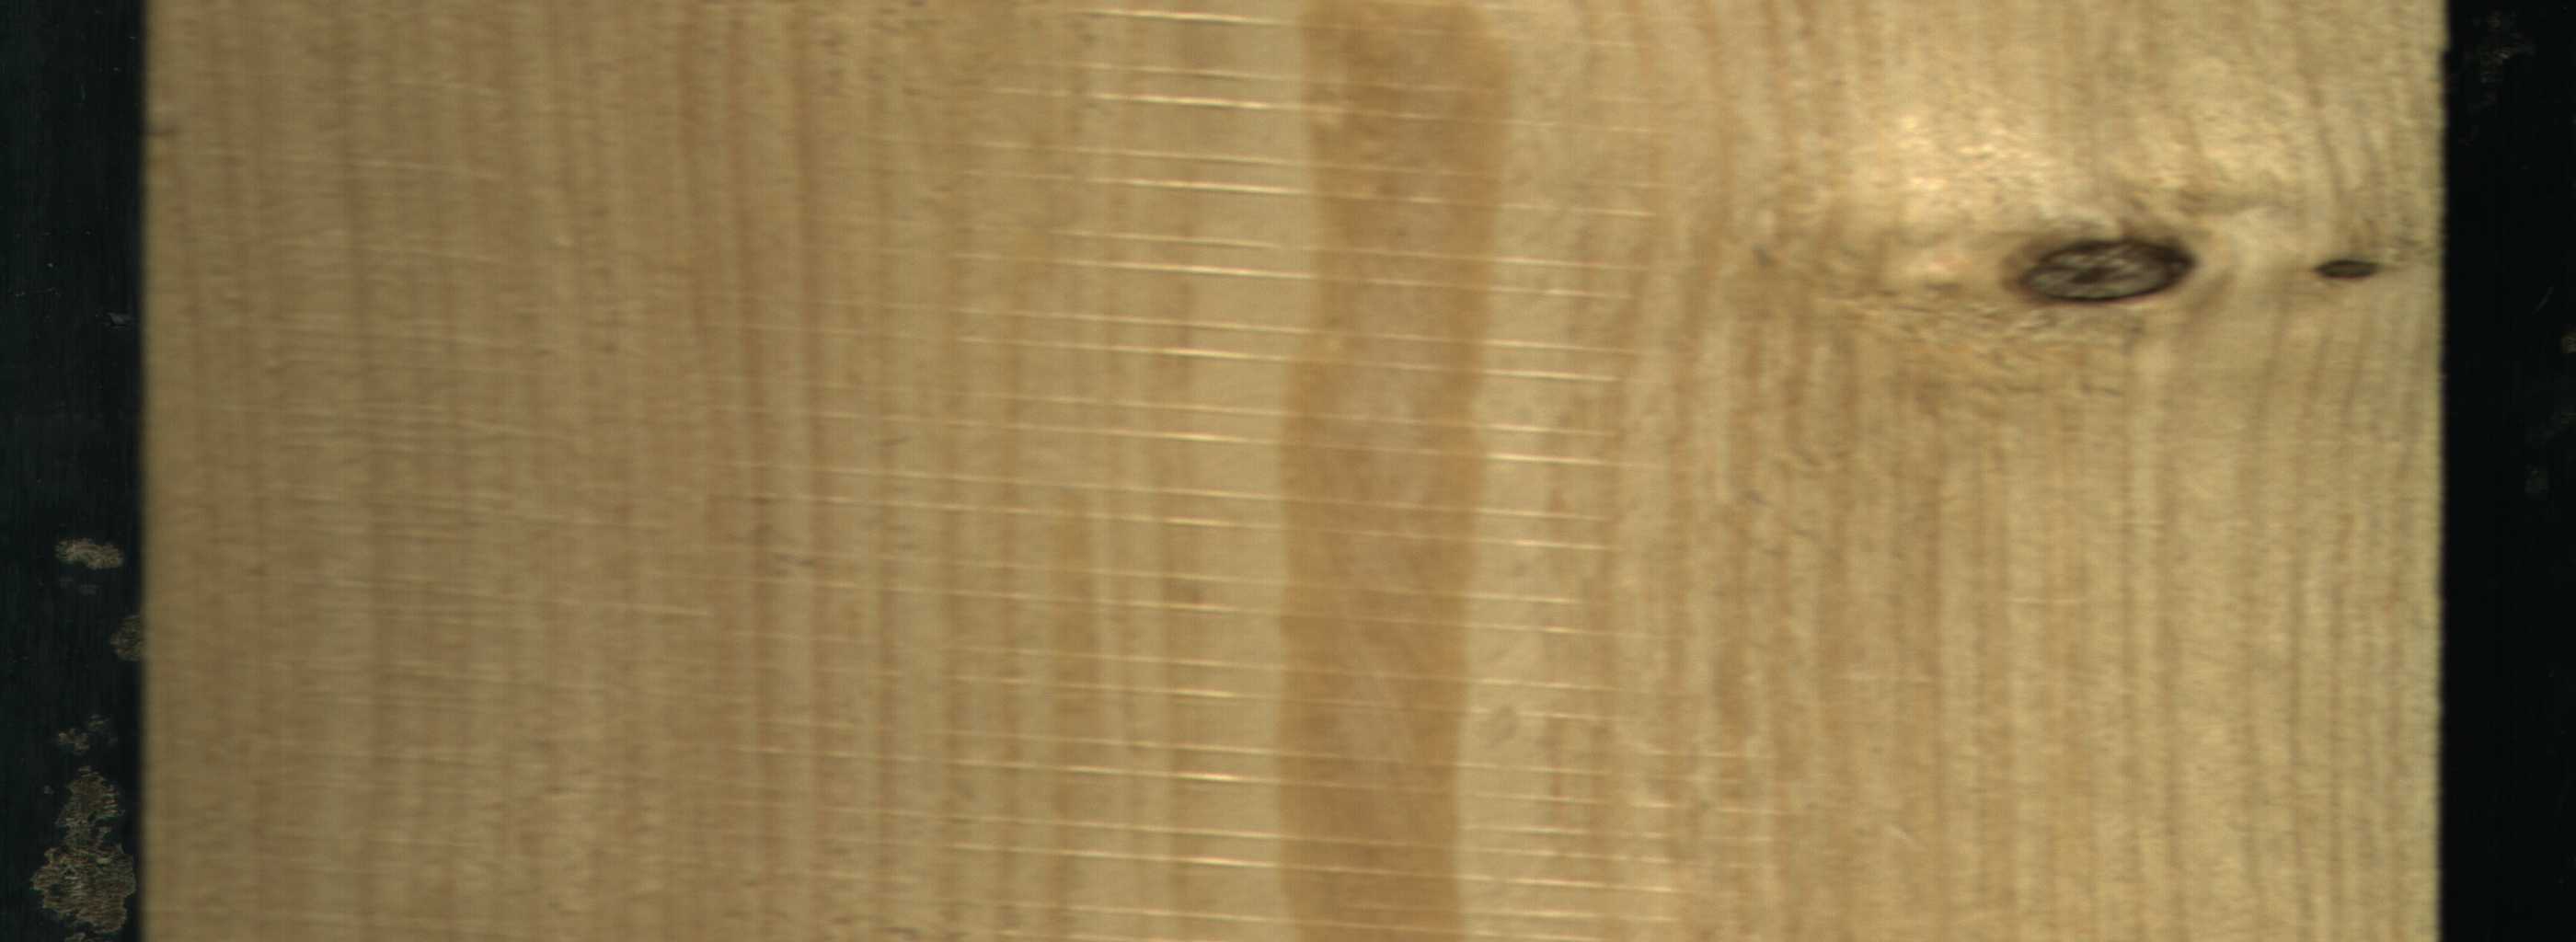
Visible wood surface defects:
Dead_Knot
Dead_Knot